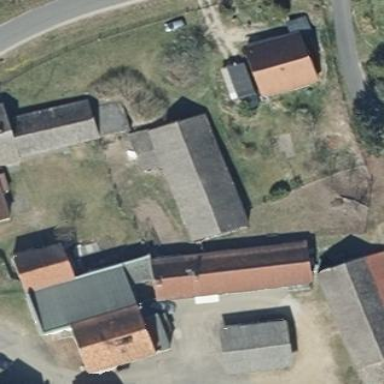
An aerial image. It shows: Flat roof building with grey roof.